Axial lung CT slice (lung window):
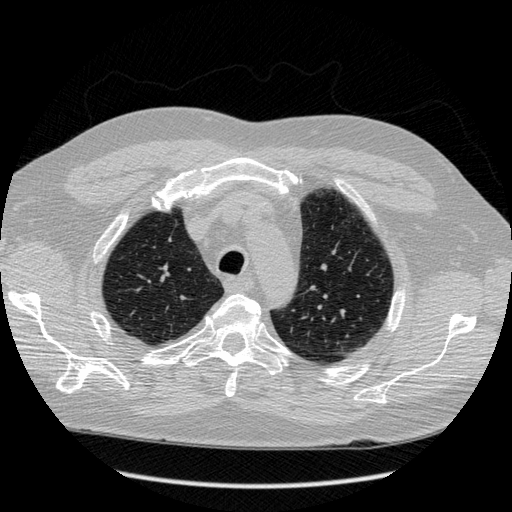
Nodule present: no